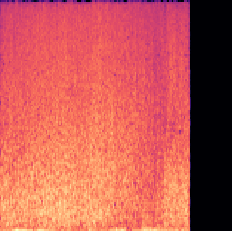
Sound class: Sea waves